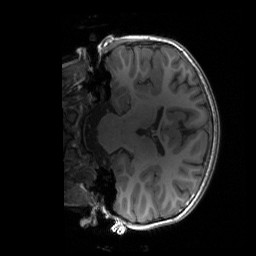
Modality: T1w
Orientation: coronal
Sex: female
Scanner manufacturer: siemens
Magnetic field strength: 3 T
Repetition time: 1.9 s
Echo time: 0.00243 s